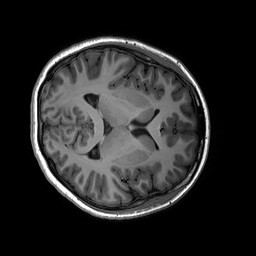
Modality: T1w
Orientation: axial
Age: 23
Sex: female
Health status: healthy
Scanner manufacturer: siemens
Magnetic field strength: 3 T
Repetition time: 2.3 s
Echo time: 0.00236 s